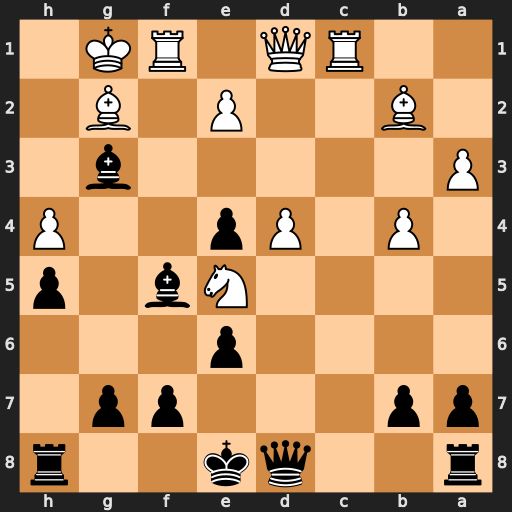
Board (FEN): r2qk2r/pp3pp1/4p3/4Nb1p/1P1Pp2P/P5b1/1B2P1B1/2RQ1RK1
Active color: b
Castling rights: kq
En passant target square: -
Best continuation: O-O d5 Qxh4